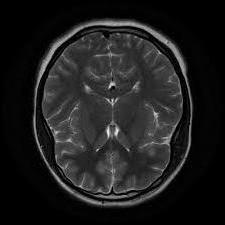
Label: notumor